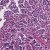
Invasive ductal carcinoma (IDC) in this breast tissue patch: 1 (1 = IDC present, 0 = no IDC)